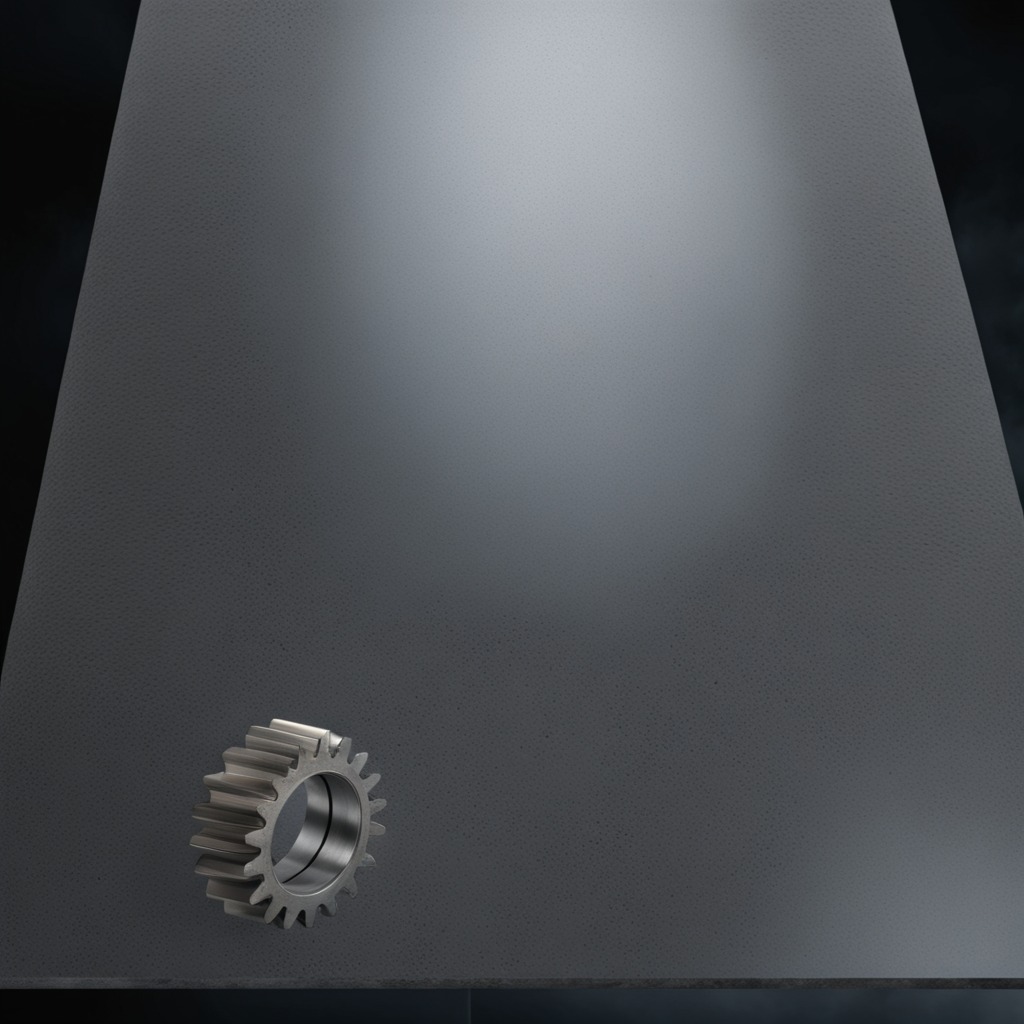
A steel gear with teeth is lying on the granite table inside a workshop at night.